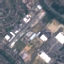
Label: Industrial